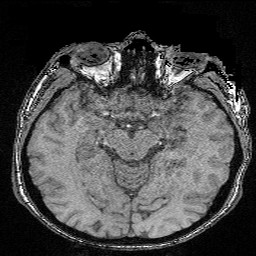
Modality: FLASH
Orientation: coronal
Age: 25
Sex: male